Question: is it possible convert xml string to human readable string? i found xmlReader tutorial but i would like to do that in my MVC is it possible?My problem is i have MasterViewController who is tableViewController and also xmlParserDelegate. i get the titles shown in tables and i want to show description from xml in DetailViewController UiTextfield.I did that in prepare for segue method;
'''
- (void)prepareForSegue:(UIStoryboardSegue *)segue sender:(id)sender {
if ([[segue identifier] isEqualToString:@"showDetail"]) {
NSIndexPath *indexPath = [self.tableView indexPathForSelectedRow];
NSString *string = [feeds[indexPath.row] objectForKey: @"description"];
DetailViewController *dvc = [segue destinationViewController];
dvc.myString = string;
}
}
'''
problem is i get this result:

i would like to have text without these '<p>' and '<strong>'.
how can i do this? What must i do to convert this string? i am quite new in iOS programming and i would be very thankful if someone help me with detail instructions.
thank you
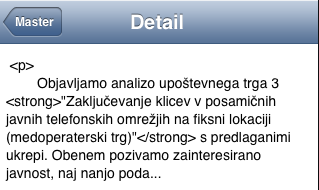
Answer: You have a couple of options:
1. You could strip these HTML tags from your text string. To do this properly takes a lot of effort, but you can do some primitive solutions with regular expressions: NSString *htmlStrippedString = [string stringByReplacingOccurrencesOfString:@"</?[a-z]+>" withString:@"" options:NSRegularExpressionSearch | NSCaseInsensitiveSearch range:NSMakeRange(0, [string length])];
2. You could show the text string in a UIWebView rather than a UILabel or UITextView, thus enjoying the HTML rendition of the string.
3. You could convert this HTML to an attributed string, and then use that with your label. See Convert HTML to NSAttributedString in iOS.